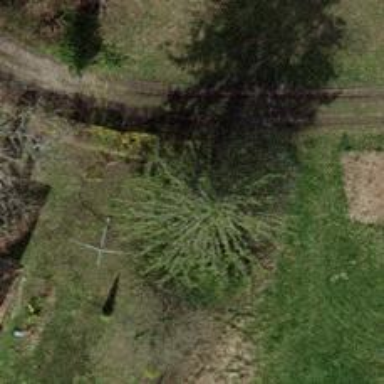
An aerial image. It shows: Evergreen needle-leaved tree.